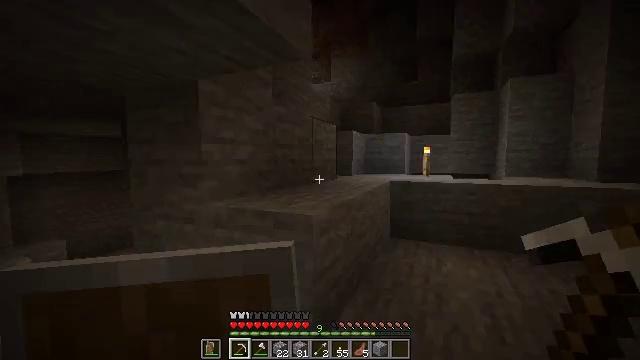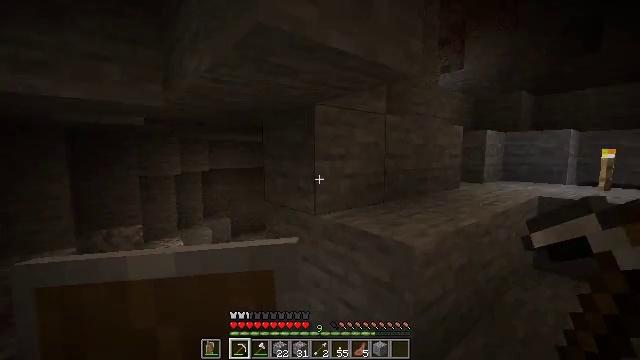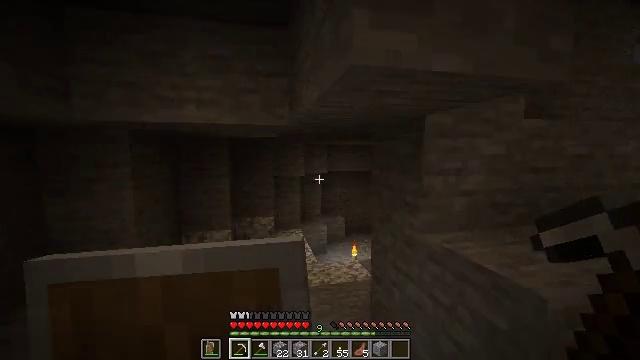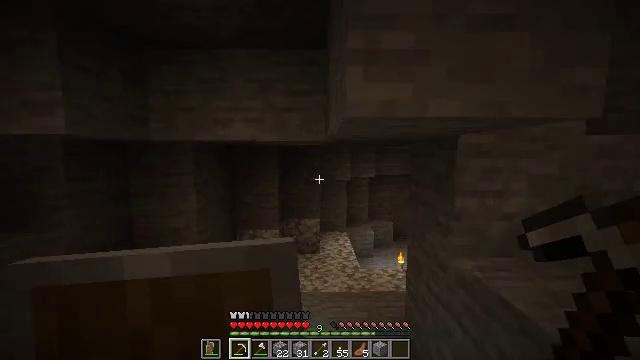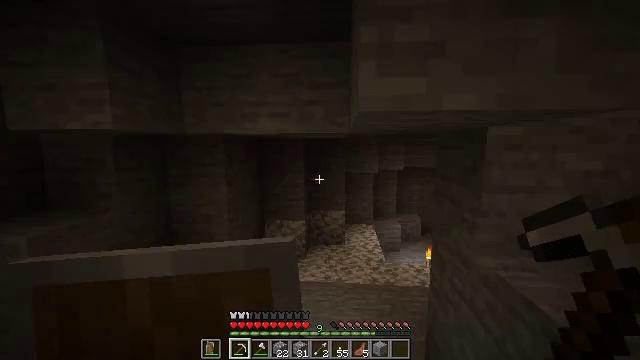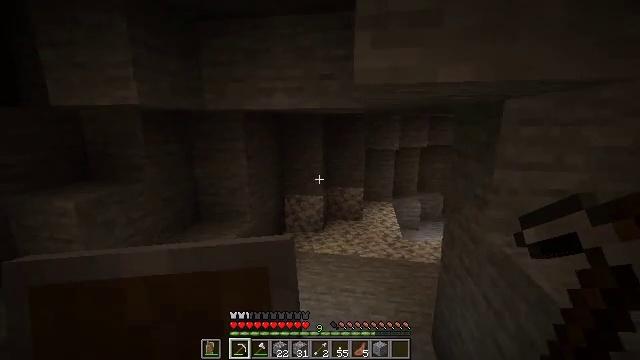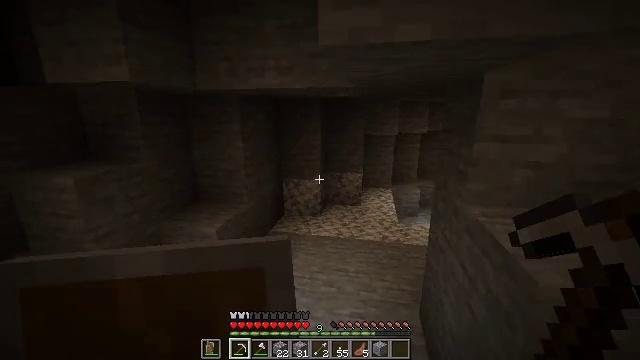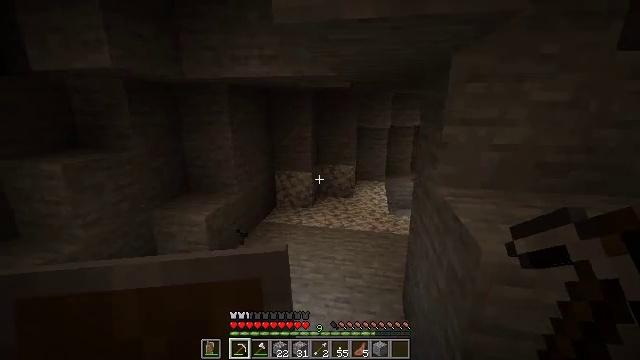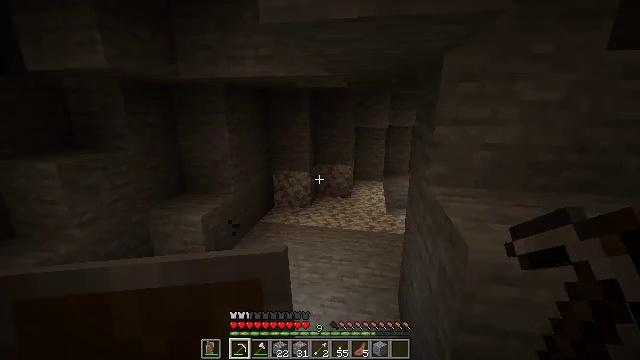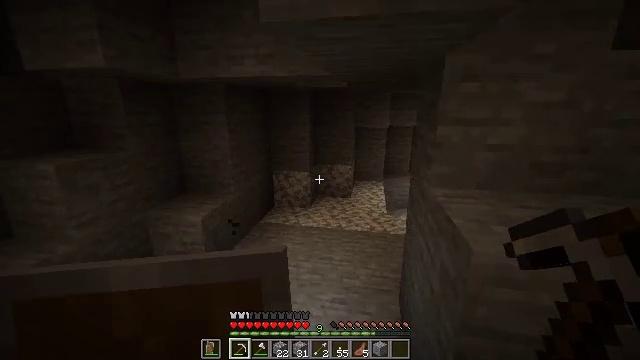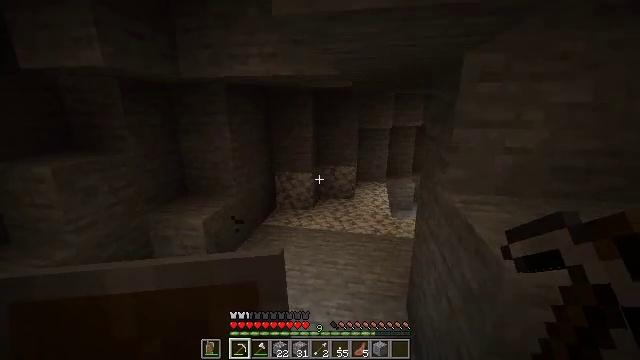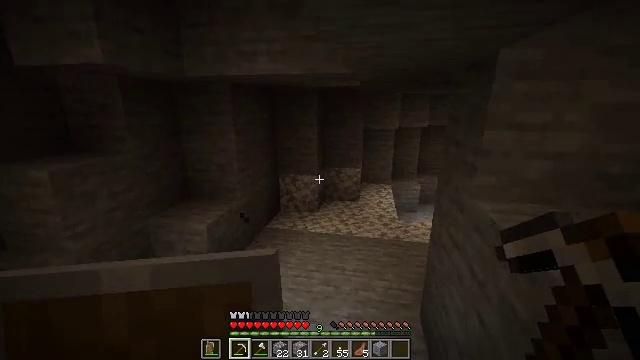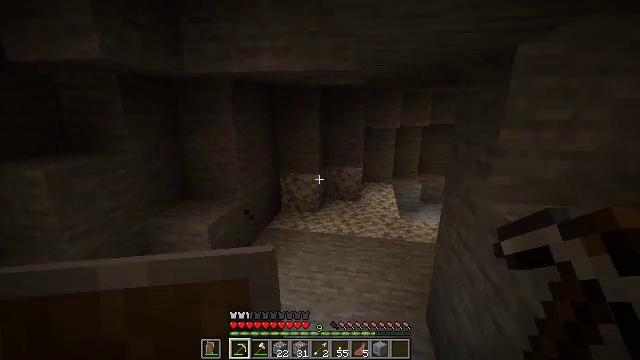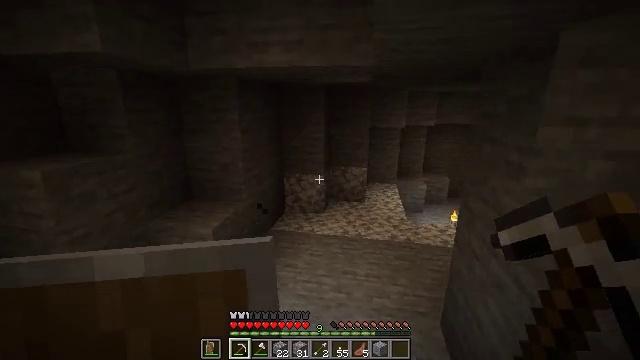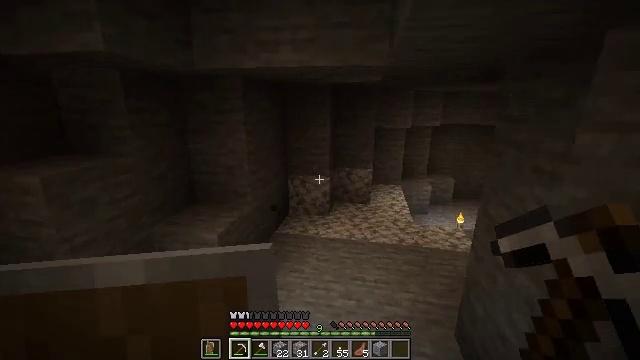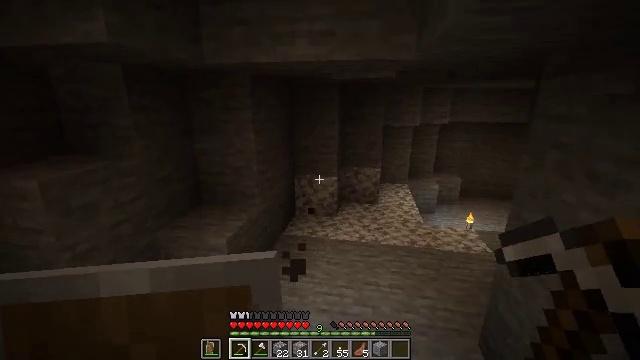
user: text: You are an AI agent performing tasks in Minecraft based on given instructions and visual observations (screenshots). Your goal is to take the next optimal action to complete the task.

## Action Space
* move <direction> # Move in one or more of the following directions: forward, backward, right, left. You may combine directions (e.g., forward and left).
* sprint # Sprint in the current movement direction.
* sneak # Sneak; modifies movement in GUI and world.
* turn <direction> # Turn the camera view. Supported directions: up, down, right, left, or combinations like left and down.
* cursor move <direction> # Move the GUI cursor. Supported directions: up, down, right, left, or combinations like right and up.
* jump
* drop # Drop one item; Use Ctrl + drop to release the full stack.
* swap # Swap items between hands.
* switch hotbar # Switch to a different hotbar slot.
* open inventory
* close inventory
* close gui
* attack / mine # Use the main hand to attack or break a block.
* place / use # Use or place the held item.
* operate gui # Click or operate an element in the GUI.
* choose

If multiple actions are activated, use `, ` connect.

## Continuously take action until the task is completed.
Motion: motion action
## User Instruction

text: Remove an iron pickaxe from the inventory.
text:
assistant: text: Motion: move right, turn left and down, jump
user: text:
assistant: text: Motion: move right, turn left, jump
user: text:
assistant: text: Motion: move right, turn left
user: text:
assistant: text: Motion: move right, turn left and down
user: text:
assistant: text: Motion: move right, turn left and down
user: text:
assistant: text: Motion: move right, turn down
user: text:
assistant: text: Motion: no_op
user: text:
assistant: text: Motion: move forward and move left
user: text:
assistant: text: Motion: move forward and move left
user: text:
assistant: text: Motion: move forward and move left
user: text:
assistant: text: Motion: move forward and move left
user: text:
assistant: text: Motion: move forward and move left
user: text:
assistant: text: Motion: move forward and move left
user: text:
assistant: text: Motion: move forward and move left
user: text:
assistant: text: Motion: move forward and move left
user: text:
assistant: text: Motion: move forward and move left
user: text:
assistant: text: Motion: move forward and move left, turn right and down
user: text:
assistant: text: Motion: move forward, turn right and down
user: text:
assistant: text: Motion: move forward, turn right and down
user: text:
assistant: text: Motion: move forward, turn right and down
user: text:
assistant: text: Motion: move forward, turn right and up
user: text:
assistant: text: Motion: move forward, turn right and up
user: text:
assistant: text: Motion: move forward, turn right
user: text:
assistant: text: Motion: move forward
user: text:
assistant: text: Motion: move forward
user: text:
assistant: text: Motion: move forward
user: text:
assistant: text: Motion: move forward
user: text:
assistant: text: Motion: move forward
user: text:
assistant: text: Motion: move forward and move left
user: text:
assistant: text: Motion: move forward and move left